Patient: sex F, age 63
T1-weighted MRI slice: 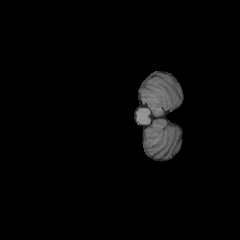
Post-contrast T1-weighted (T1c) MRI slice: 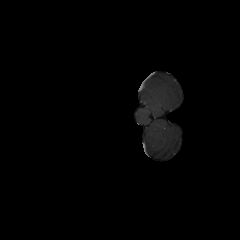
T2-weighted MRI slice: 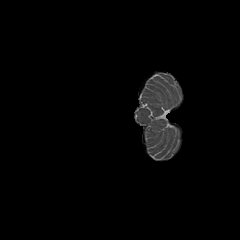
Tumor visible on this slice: no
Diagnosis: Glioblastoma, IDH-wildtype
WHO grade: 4